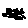
Label: hexagon